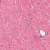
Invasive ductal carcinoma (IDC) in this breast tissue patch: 0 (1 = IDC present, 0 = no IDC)